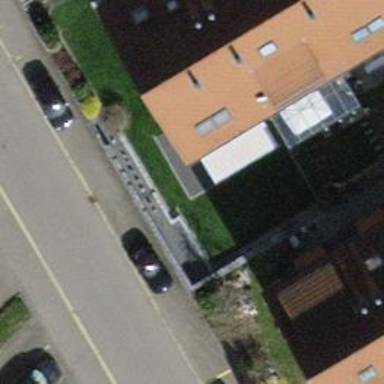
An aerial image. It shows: Terrace building.